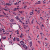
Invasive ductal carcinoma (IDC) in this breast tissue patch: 1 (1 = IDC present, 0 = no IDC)